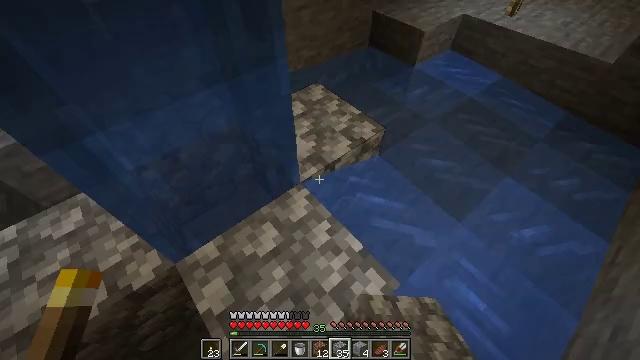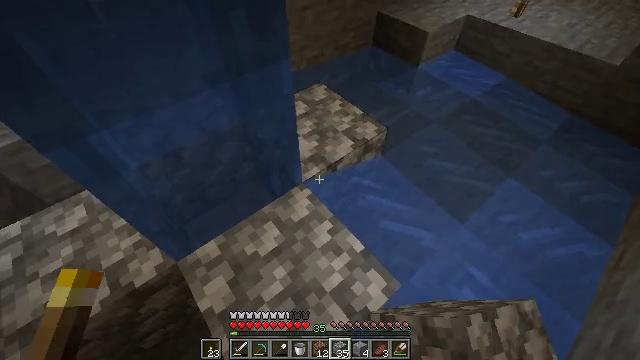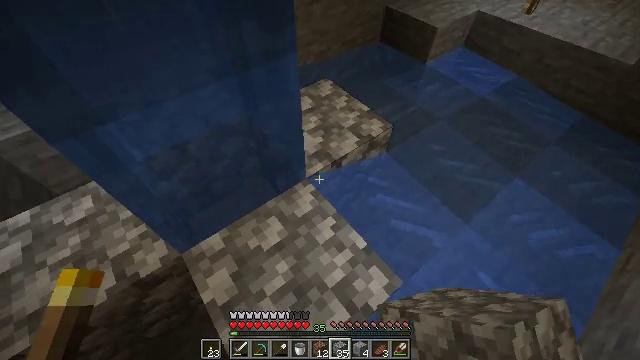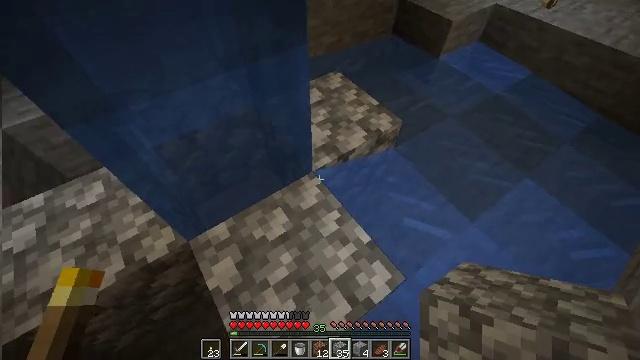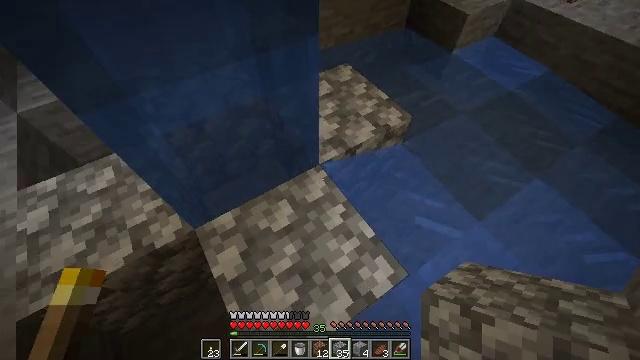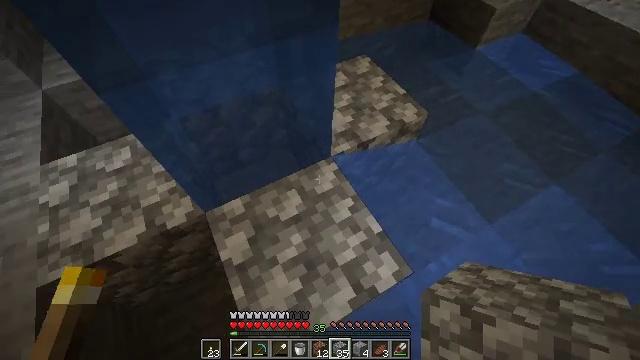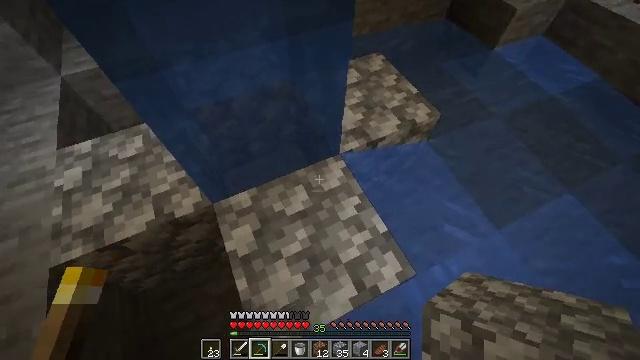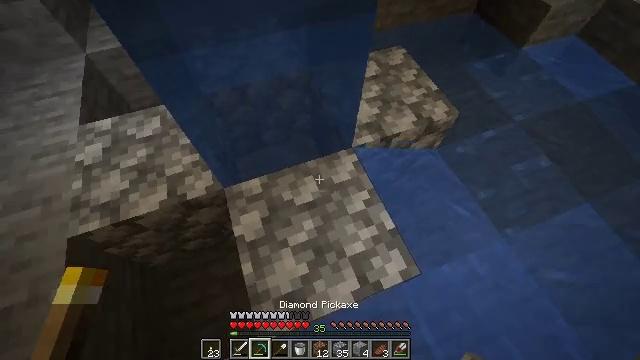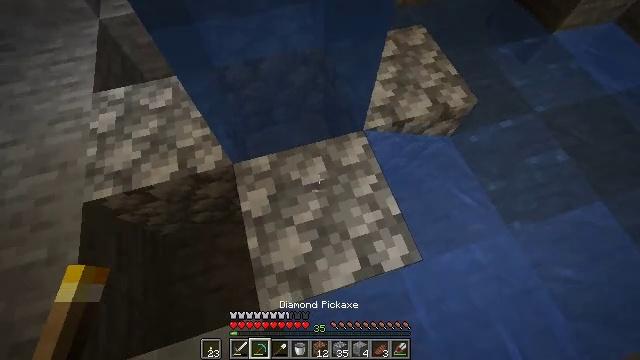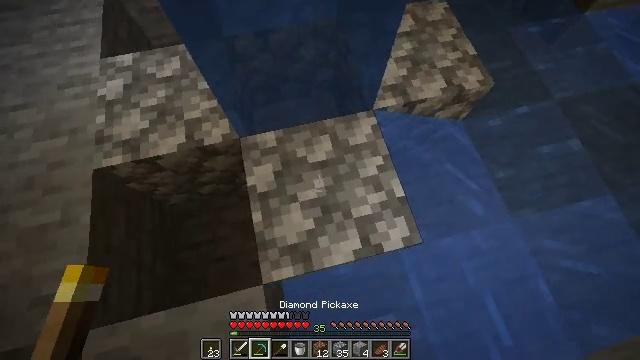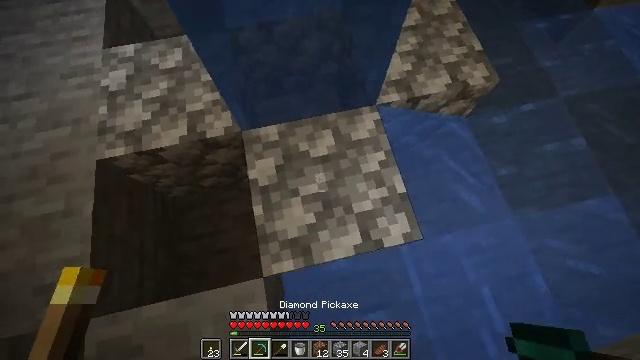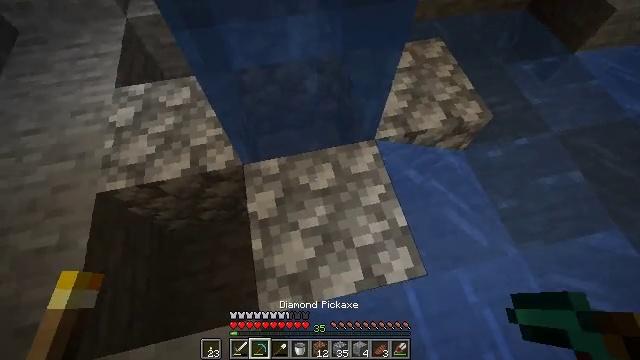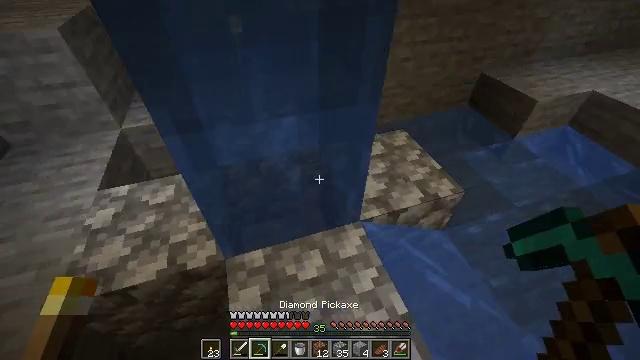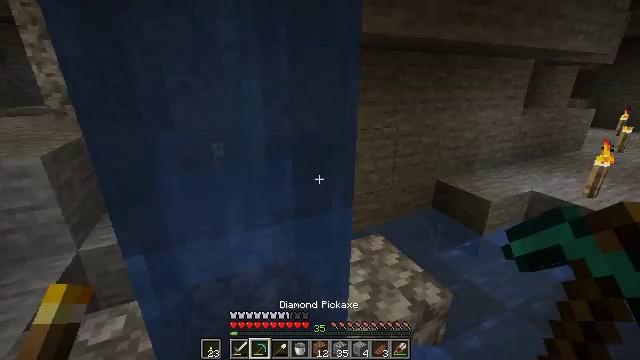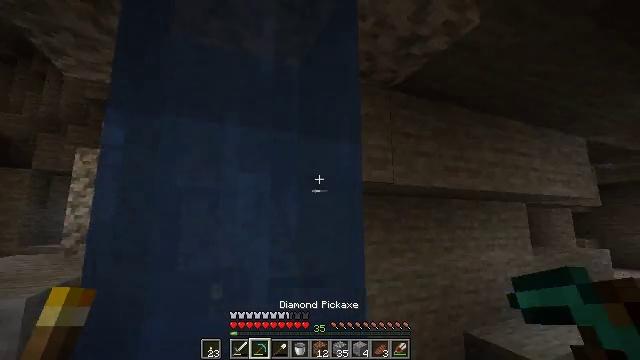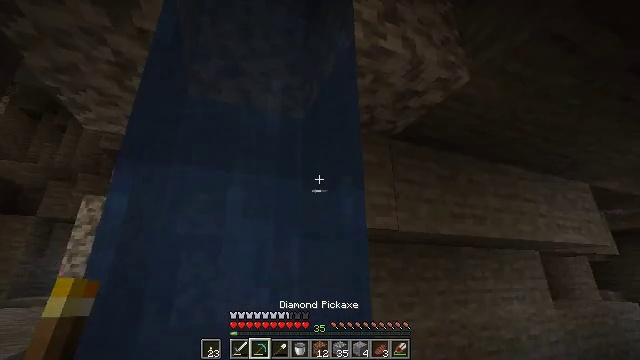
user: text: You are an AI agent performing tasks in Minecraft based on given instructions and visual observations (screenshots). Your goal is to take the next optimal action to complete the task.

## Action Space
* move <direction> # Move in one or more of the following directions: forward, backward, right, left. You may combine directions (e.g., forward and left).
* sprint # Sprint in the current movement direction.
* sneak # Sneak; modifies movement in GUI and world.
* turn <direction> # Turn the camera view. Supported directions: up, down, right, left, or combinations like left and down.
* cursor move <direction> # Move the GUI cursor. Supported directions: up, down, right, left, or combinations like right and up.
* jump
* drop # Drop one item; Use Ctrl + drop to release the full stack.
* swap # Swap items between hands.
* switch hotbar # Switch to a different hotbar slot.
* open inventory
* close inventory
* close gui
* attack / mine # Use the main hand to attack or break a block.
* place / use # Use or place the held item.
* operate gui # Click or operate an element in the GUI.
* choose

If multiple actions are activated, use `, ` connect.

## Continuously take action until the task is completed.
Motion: motion action
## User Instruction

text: Break the diorite block.
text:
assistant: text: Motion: no_op
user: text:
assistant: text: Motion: turn left
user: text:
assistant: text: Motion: turn left and down
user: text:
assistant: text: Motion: turn left and down
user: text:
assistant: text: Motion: turn left and down
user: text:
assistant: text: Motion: turn left, switch to hotbar 2
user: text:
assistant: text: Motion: turn left and down, switch to hotbar 2
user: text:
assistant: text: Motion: turn left and down, switch to hotbar 2
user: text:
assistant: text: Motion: turn left and down
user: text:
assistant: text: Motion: turn left and down
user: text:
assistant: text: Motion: turn up
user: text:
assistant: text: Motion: turn right and up
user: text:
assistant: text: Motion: turn right and up
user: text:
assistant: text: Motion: turn left and up
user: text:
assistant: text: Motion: turn up
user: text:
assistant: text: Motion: no_op
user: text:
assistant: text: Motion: turn up
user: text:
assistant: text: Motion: turn left and up
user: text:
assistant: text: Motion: turn left and up
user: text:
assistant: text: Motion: no_op
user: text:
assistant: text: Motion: turn left and up
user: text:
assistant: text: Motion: move forward, turn left and up
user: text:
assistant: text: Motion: move forward, turn left and up
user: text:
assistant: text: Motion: move forward, turn left and up
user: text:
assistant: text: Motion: move forward, turn up
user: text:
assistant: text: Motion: turn up
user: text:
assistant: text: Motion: turn up
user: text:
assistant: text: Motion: turn left and up
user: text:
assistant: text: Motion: no_op
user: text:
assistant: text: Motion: no_op